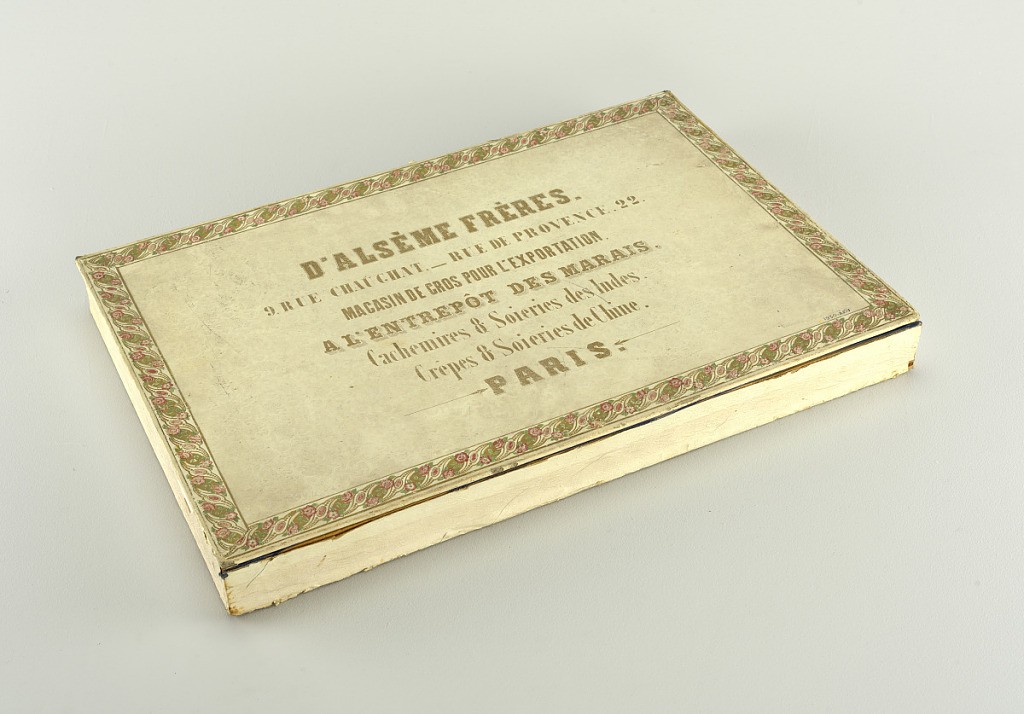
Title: Box
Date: ca. 1860
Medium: paper
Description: wood box with printed and embossed paper cover